Interaction volume radius: 5 \u00c5
Interaction volume height: 40 \u00c5
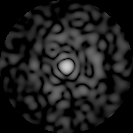
Disorder parameter: 0.8327